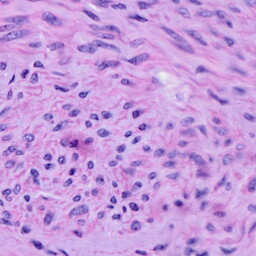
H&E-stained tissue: Cervix